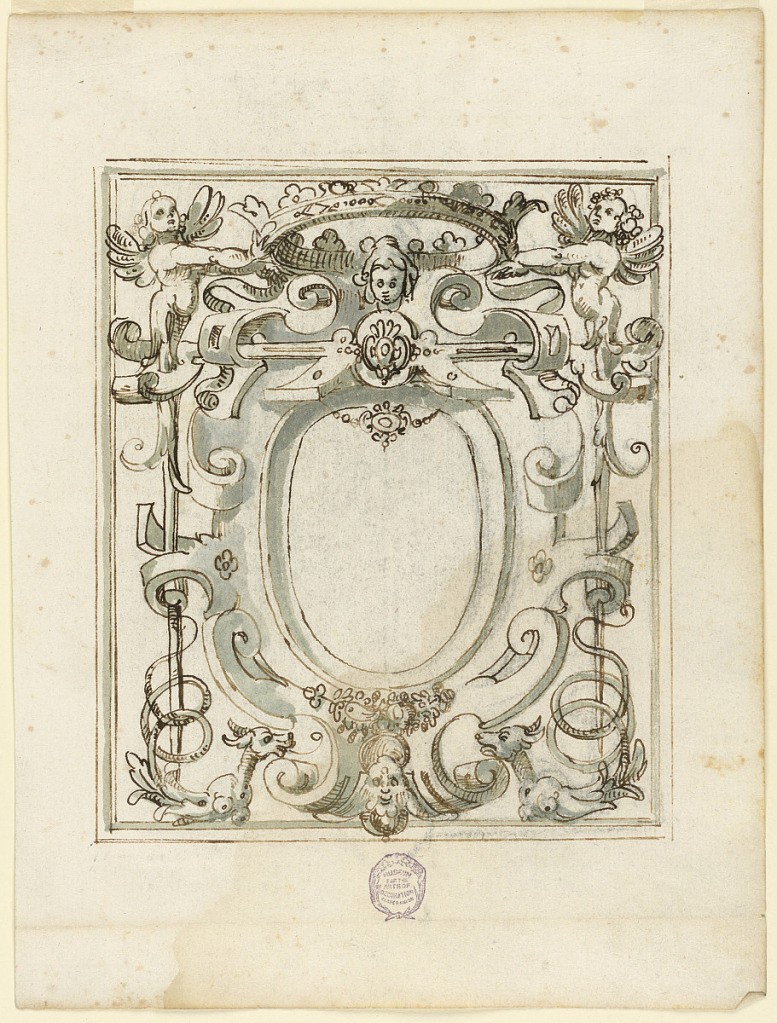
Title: Strapwork Design
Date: early 17th century
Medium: Charcoal, pen and ink, brush and watercolor on paper
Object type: Drawing
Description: Strapwork with winged figures holding a crown over an oval reserve.